Interaction volume radius: 10 \u00c5
Interaction volume height: 10 \u00c5
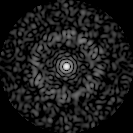
Disorder parameter: 0.8414